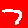
Digit: 7